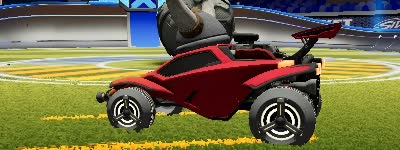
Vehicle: octane